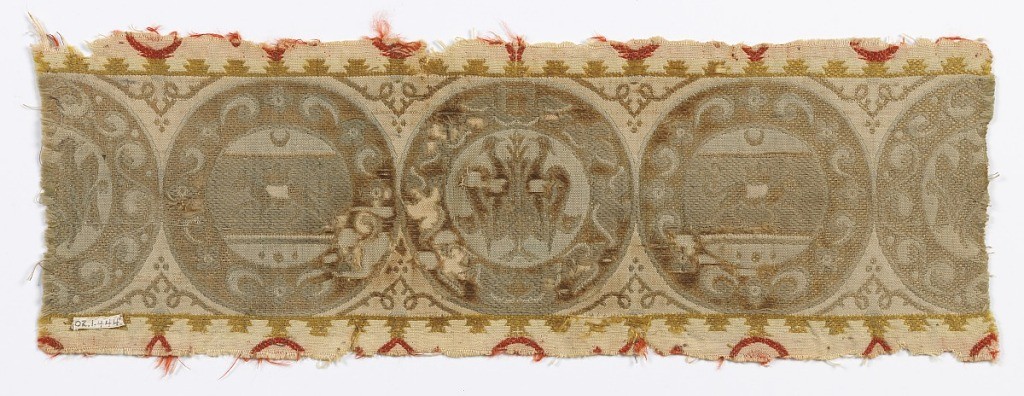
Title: Border fragment
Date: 19th century
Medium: cotton, silk Technique: double weave (two woven structures interchange)
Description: Border of medallions (four in the repeat) meant to look 'antique'.